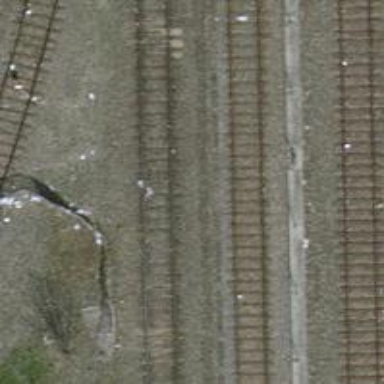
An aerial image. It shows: Single-track railway spur.